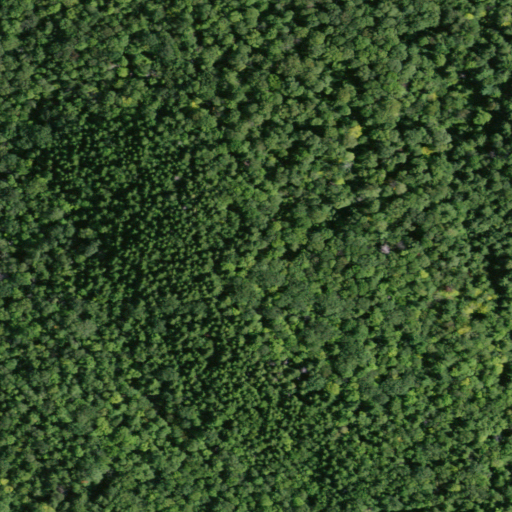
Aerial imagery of mountain in New York named Redmond Hill containing deciduous forest, evergreen forest, and mixed forest